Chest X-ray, PA view. Patient: 36 years old, sex F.
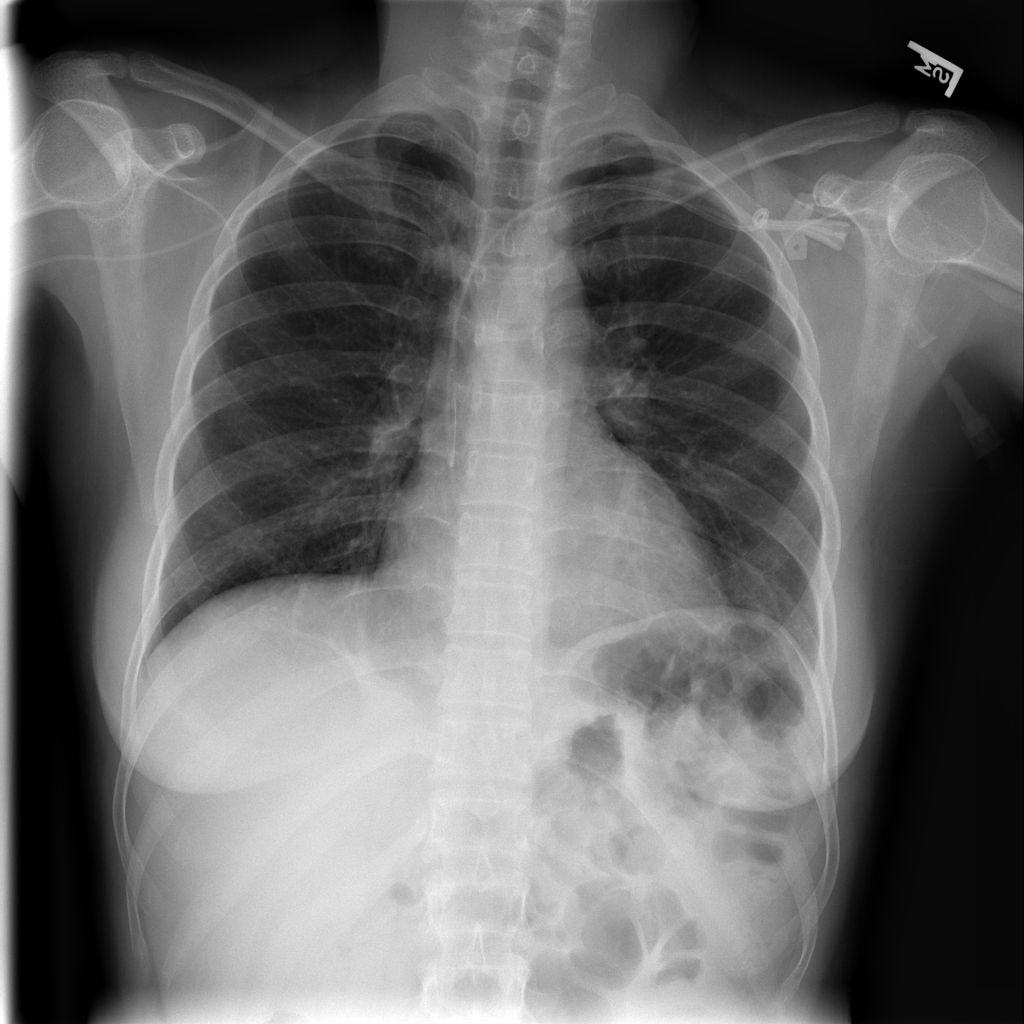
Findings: No Finding